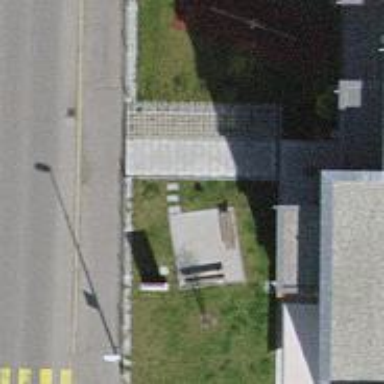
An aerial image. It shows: Bench for seating.